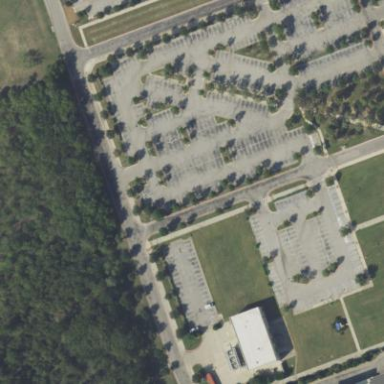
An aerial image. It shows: Parking area with asphalt surface designated for students.